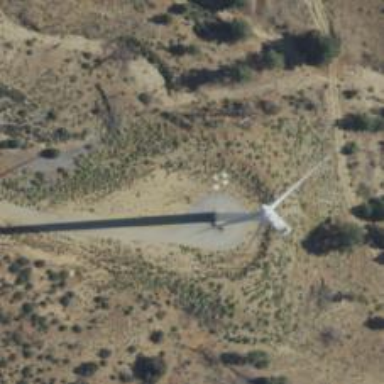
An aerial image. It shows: Wind generator powered by Vestas horizontal axis wind turbine.